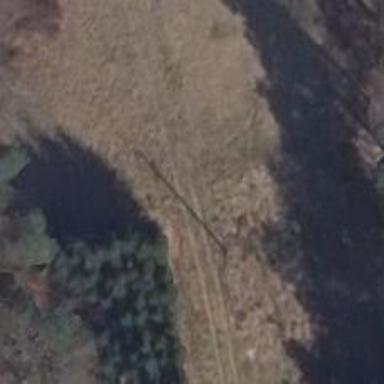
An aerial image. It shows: Power pole.